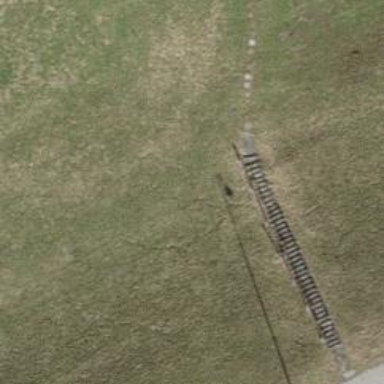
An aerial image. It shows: Grassy path.